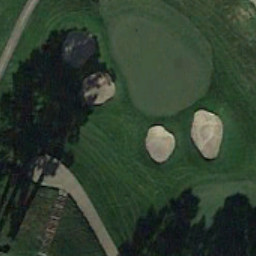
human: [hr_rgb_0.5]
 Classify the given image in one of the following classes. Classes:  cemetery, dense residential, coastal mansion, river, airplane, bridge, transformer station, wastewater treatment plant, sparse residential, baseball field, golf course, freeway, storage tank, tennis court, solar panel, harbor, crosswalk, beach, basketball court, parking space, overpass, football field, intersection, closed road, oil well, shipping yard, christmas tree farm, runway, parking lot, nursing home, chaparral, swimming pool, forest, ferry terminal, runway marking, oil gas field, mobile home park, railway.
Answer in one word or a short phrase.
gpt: golf course